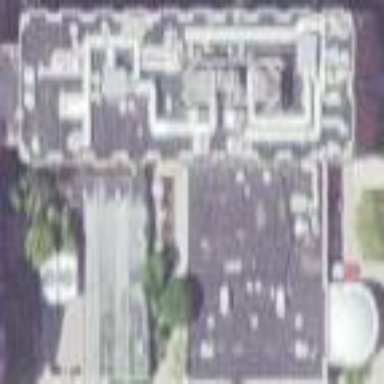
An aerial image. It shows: University building.